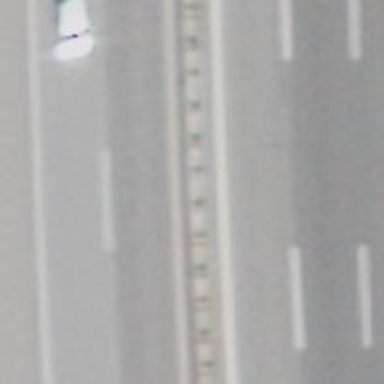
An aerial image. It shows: Asphalt bridge on motorway.